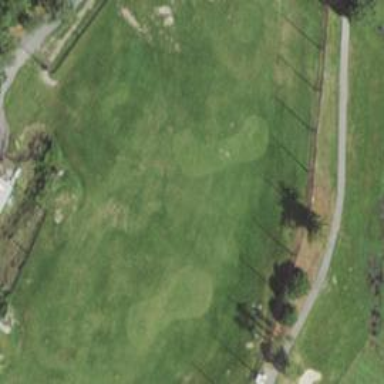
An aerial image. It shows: Grassy area designated for driving range golf.